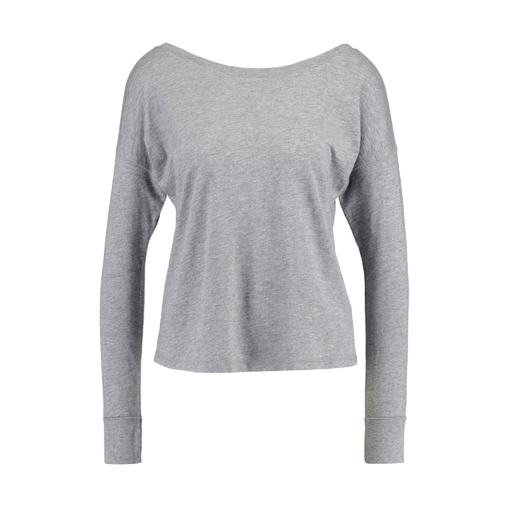
gray long-sleeve cozy top, long sleeve tee, long-sleeve top, white background